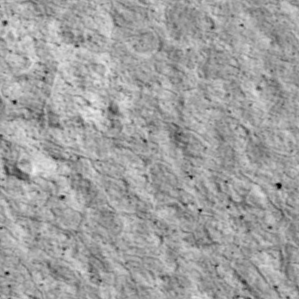
Label: non_frost